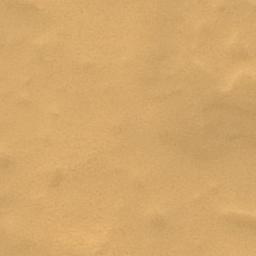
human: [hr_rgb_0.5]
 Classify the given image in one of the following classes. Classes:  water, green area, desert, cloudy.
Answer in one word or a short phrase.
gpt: desert